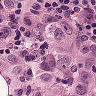
Metastatic tissue present: yes